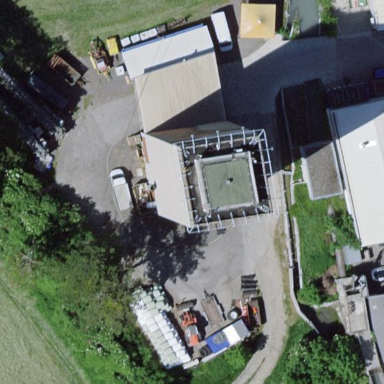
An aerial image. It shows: Industrial building.